Question: What is the maximum amount of money that can be robbed from the houses? The neighbour houses cannot be robbed at the same time.
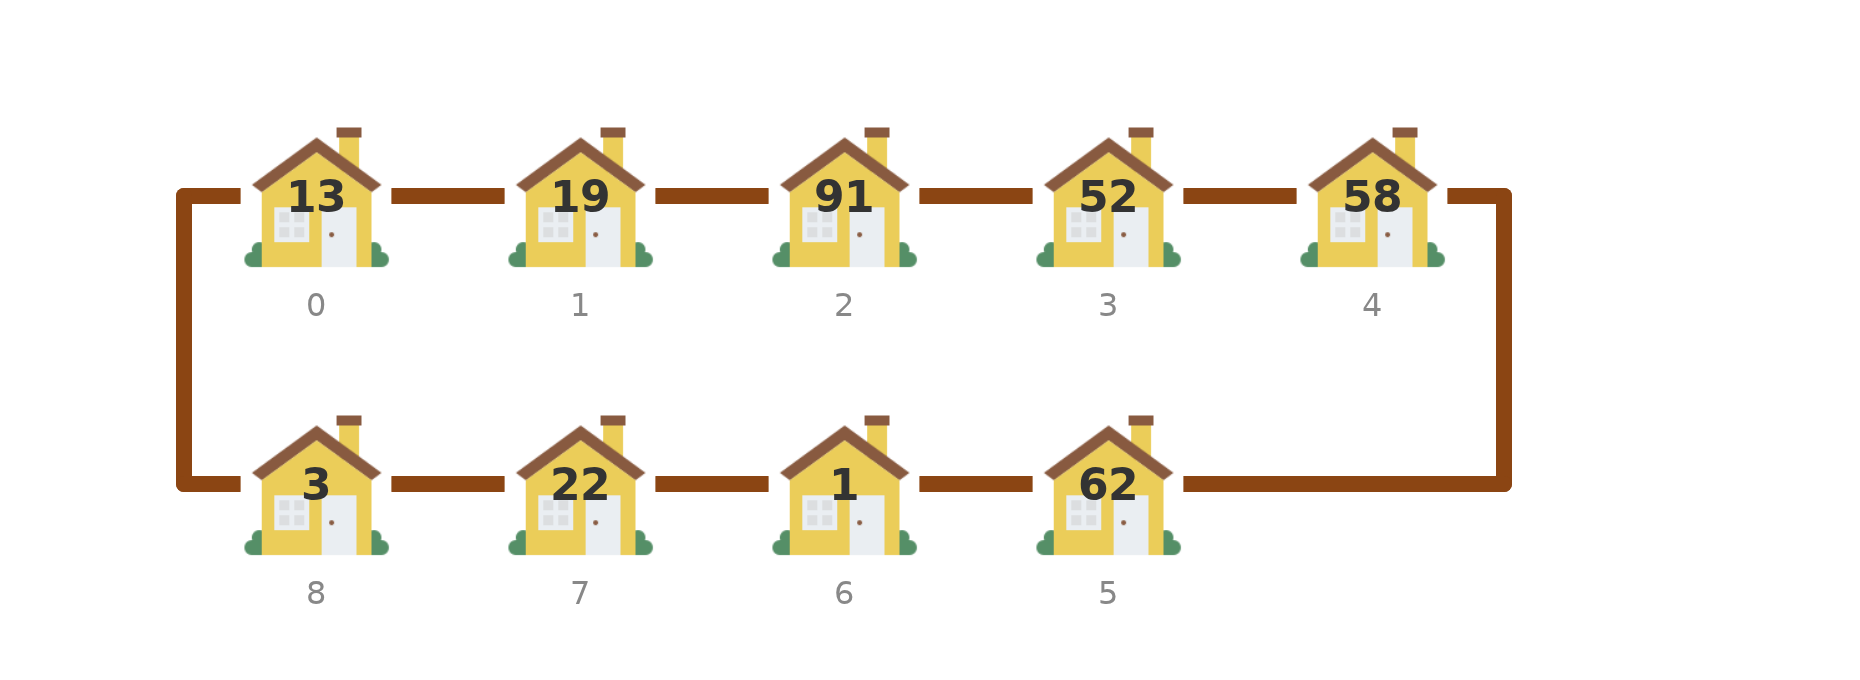
Answer: 188